Question: I'm having an issue with reading from a plist I can't seem to figure.
My plist list looks like this (note i've simplified it for examples sake):

Then I'm reading code like this:
'''
NSString *path = [[NSBundle mainBundle] pathForResource:@"ContactDetails" ofType:@"plist"];
NSMutableDictionary *myDictionary = [[NSMutableDictionary alloc] initWithContentsOfFile:path];
NSArray* allmyKeys = [myDictionary allKeysForObject:@"Name1"];
'''
Any ideas - the issue i keep facing is allmyKeys shows up as containing 0 objects. On debugging myDictionary is correctly populated so not sure why it doesn't work.
Many Thanks
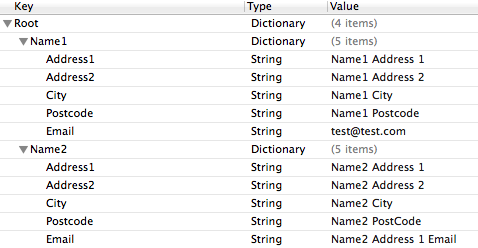
Answer: The problem is with this line:
'''
NSArray* allmyKeys = [myDictionary allKeysForObject:@"Name1"];
'''
'@"Name1"' is a in your dictionary, not a value. Even if it were a value, the string '@"Name1"' is a different object from the string with the same value in 'myDictionary', so this call would not do what you expect.
You probably want to access the dictionary by doing
'''
NSDictionary *userDetails = myDictionary[@"Name1"];
'''